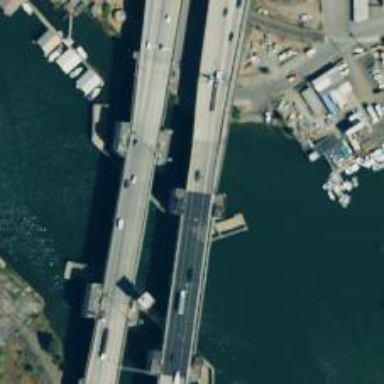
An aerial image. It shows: Bascule movable bridge on motorway.